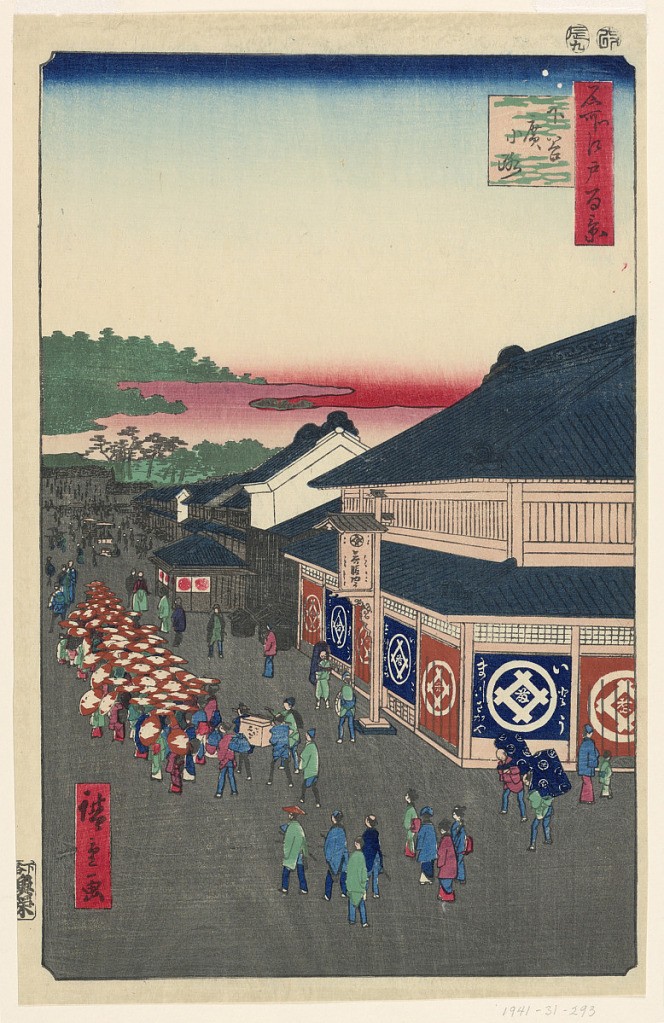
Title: Hirokoji Avenue (Shitaya Hirokoji) No. 13 From the Series One Hundred Famous views of Edo
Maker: Ando Hiroshige, Japanese, 1797–1858
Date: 1856
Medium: Woodblock print in colored ink on paper
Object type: Print
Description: This procession of merchant class tourist are all heading to view the cherry blossoms. The rosy pink cloud in the distances is the subtle tell. Women are all carrying identical parasols while the men are wearing Western pants. In the foreground are three young samurai, showing off the new western fashion while carrying their traditional double swords.